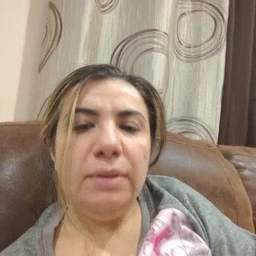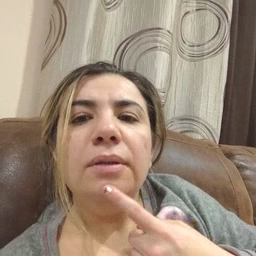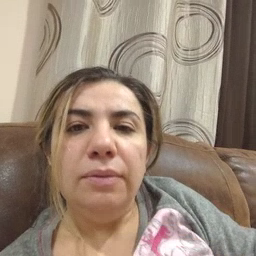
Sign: say